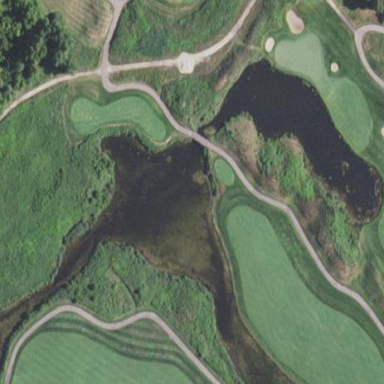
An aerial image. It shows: Picturesque scene of golf course with lateral water hazard.